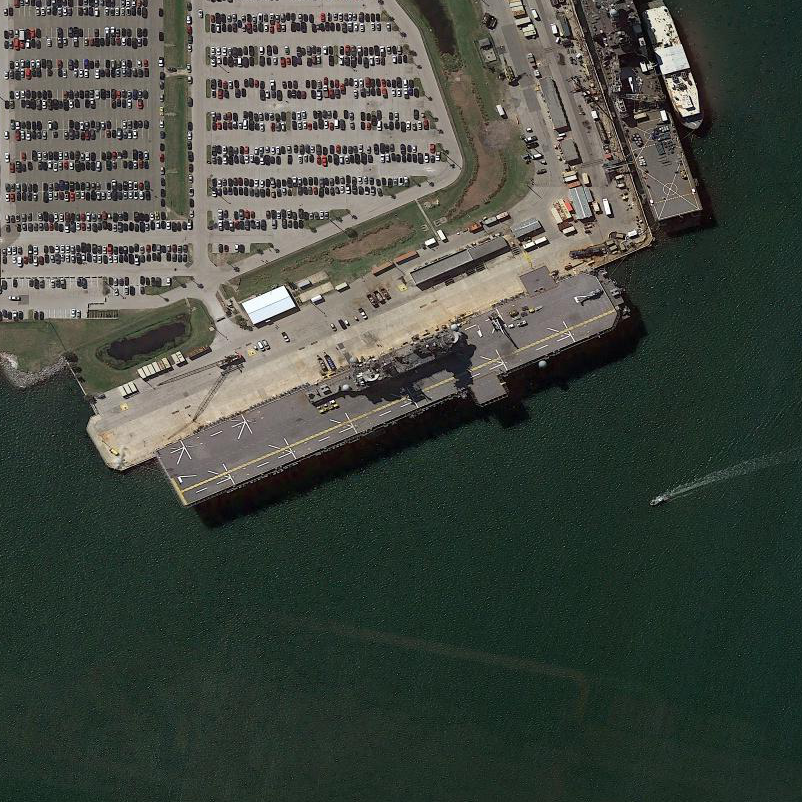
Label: assault